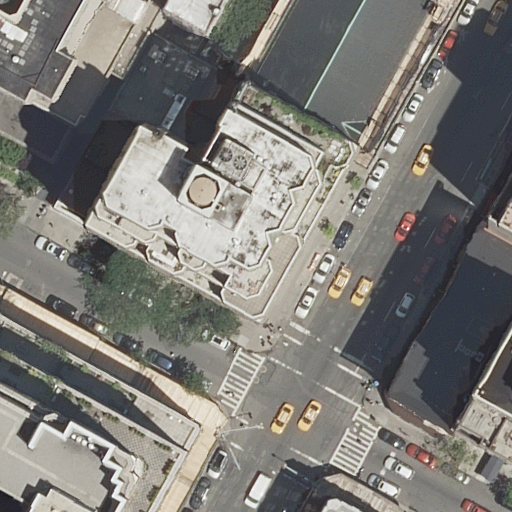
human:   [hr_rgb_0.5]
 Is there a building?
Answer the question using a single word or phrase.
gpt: yes

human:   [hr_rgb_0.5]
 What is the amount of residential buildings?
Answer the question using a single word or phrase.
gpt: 8

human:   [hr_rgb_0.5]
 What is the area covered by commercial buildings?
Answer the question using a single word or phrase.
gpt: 0m2

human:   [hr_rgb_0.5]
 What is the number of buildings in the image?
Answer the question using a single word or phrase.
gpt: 9

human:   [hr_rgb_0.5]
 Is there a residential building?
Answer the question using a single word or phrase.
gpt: yes

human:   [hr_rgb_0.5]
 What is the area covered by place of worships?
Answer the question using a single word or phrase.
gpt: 671m2

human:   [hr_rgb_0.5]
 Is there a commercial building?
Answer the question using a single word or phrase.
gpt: no

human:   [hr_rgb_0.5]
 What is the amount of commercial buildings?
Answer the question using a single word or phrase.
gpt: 0

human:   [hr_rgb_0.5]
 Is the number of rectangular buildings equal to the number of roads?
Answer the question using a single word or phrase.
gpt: no

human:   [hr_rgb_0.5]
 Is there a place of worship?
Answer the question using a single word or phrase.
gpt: yes

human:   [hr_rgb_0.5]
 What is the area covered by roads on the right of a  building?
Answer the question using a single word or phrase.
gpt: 0m2

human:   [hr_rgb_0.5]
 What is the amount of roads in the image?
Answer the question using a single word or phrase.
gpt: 2

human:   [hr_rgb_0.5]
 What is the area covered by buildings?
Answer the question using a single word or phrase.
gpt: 5031m2

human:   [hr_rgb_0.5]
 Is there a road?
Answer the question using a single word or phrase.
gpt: yes

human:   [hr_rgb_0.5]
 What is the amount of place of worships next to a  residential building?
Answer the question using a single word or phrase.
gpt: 1

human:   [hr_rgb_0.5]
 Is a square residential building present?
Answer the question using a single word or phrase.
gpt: no

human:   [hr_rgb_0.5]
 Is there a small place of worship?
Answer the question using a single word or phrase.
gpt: no

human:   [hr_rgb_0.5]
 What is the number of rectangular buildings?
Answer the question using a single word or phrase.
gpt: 8

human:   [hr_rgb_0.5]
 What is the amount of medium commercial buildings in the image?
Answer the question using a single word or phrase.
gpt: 0

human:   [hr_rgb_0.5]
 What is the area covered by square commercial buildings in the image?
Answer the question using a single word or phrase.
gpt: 0m2

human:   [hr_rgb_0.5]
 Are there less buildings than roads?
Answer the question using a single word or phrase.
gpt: no

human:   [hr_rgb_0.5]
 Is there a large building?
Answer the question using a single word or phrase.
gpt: yes

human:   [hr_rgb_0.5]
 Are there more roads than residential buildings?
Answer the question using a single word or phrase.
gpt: no

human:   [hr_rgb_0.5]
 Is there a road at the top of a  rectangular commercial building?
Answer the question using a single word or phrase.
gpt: no

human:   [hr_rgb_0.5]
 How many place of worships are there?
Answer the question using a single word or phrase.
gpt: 1

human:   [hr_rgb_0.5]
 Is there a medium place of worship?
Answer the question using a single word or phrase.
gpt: no

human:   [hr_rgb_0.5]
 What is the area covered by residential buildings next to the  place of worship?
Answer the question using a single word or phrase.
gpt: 4359m2

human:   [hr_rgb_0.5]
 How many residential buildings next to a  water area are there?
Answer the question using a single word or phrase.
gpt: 0

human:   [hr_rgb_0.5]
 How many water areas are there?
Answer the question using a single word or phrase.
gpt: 0

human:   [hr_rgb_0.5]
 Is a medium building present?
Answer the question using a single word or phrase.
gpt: yes

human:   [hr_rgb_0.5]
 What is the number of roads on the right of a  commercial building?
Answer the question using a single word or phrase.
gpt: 0

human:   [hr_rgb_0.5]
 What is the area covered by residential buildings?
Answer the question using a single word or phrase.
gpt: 4359m2

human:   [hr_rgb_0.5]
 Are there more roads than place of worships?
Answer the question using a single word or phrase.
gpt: yes

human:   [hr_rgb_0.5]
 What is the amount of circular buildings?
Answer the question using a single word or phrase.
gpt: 0

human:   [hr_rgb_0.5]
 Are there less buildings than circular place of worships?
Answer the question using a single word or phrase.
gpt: no

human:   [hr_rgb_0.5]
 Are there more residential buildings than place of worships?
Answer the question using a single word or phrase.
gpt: yes

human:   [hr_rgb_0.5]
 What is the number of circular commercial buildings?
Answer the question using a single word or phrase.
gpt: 0

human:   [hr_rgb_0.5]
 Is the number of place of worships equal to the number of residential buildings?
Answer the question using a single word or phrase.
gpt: no

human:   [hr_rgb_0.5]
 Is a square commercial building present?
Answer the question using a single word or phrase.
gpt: no

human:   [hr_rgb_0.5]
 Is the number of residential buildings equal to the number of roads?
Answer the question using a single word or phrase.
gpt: no

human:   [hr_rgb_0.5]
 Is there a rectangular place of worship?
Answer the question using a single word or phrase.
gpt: yes

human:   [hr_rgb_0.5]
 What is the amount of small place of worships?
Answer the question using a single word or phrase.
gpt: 0

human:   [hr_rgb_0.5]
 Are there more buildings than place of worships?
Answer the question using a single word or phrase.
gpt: yes

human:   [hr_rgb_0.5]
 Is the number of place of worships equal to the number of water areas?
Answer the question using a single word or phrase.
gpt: no

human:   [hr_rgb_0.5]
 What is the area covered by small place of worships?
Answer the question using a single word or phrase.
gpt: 0m2

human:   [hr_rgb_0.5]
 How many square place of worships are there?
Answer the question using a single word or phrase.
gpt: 0

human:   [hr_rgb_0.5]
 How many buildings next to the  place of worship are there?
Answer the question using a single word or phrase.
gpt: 9

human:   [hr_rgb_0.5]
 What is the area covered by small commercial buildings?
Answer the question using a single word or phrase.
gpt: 0m2

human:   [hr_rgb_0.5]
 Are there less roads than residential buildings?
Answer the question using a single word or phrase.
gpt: yes

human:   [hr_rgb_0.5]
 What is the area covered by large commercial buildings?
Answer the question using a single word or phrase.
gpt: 0m2

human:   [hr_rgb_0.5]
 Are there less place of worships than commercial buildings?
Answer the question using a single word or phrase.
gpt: no

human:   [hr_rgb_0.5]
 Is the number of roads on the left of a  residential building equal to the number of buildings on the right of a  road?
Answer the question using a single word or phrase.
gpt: no

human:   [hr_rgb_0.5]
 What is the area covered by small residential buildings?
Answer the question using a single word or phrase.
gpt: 77m2

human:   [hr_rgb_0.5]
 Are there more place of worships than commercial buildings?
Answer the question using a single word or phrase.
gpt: yes

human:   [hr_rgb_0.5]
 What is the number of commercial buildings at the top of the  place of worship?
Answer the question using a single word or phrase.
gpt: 0

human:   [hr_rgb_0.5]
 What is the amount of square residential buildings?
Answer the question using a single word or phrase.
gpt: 0

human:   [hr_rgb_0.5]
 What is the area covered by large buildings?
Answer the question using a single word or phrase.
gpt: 4320m2

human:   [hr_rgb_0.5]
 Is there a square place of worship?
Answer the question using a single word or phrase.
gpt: no

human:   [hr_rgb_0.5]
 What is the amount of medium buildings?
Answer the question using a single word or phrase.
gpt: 2

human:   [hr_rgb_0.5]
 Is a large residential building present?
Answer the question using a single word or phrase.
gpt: yes

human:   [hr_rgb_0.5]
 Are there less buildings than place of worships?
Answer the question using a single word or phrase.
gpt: no

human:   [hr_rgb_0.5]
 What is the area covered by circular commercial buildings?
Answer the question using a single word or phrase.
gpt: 0m2

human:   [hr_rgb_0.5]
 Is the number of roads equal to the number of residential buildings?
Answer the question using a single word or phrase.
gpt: no

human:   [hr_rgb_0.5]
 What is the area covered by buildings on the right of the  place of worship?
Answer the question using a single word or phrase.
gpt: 651m2